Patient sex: M
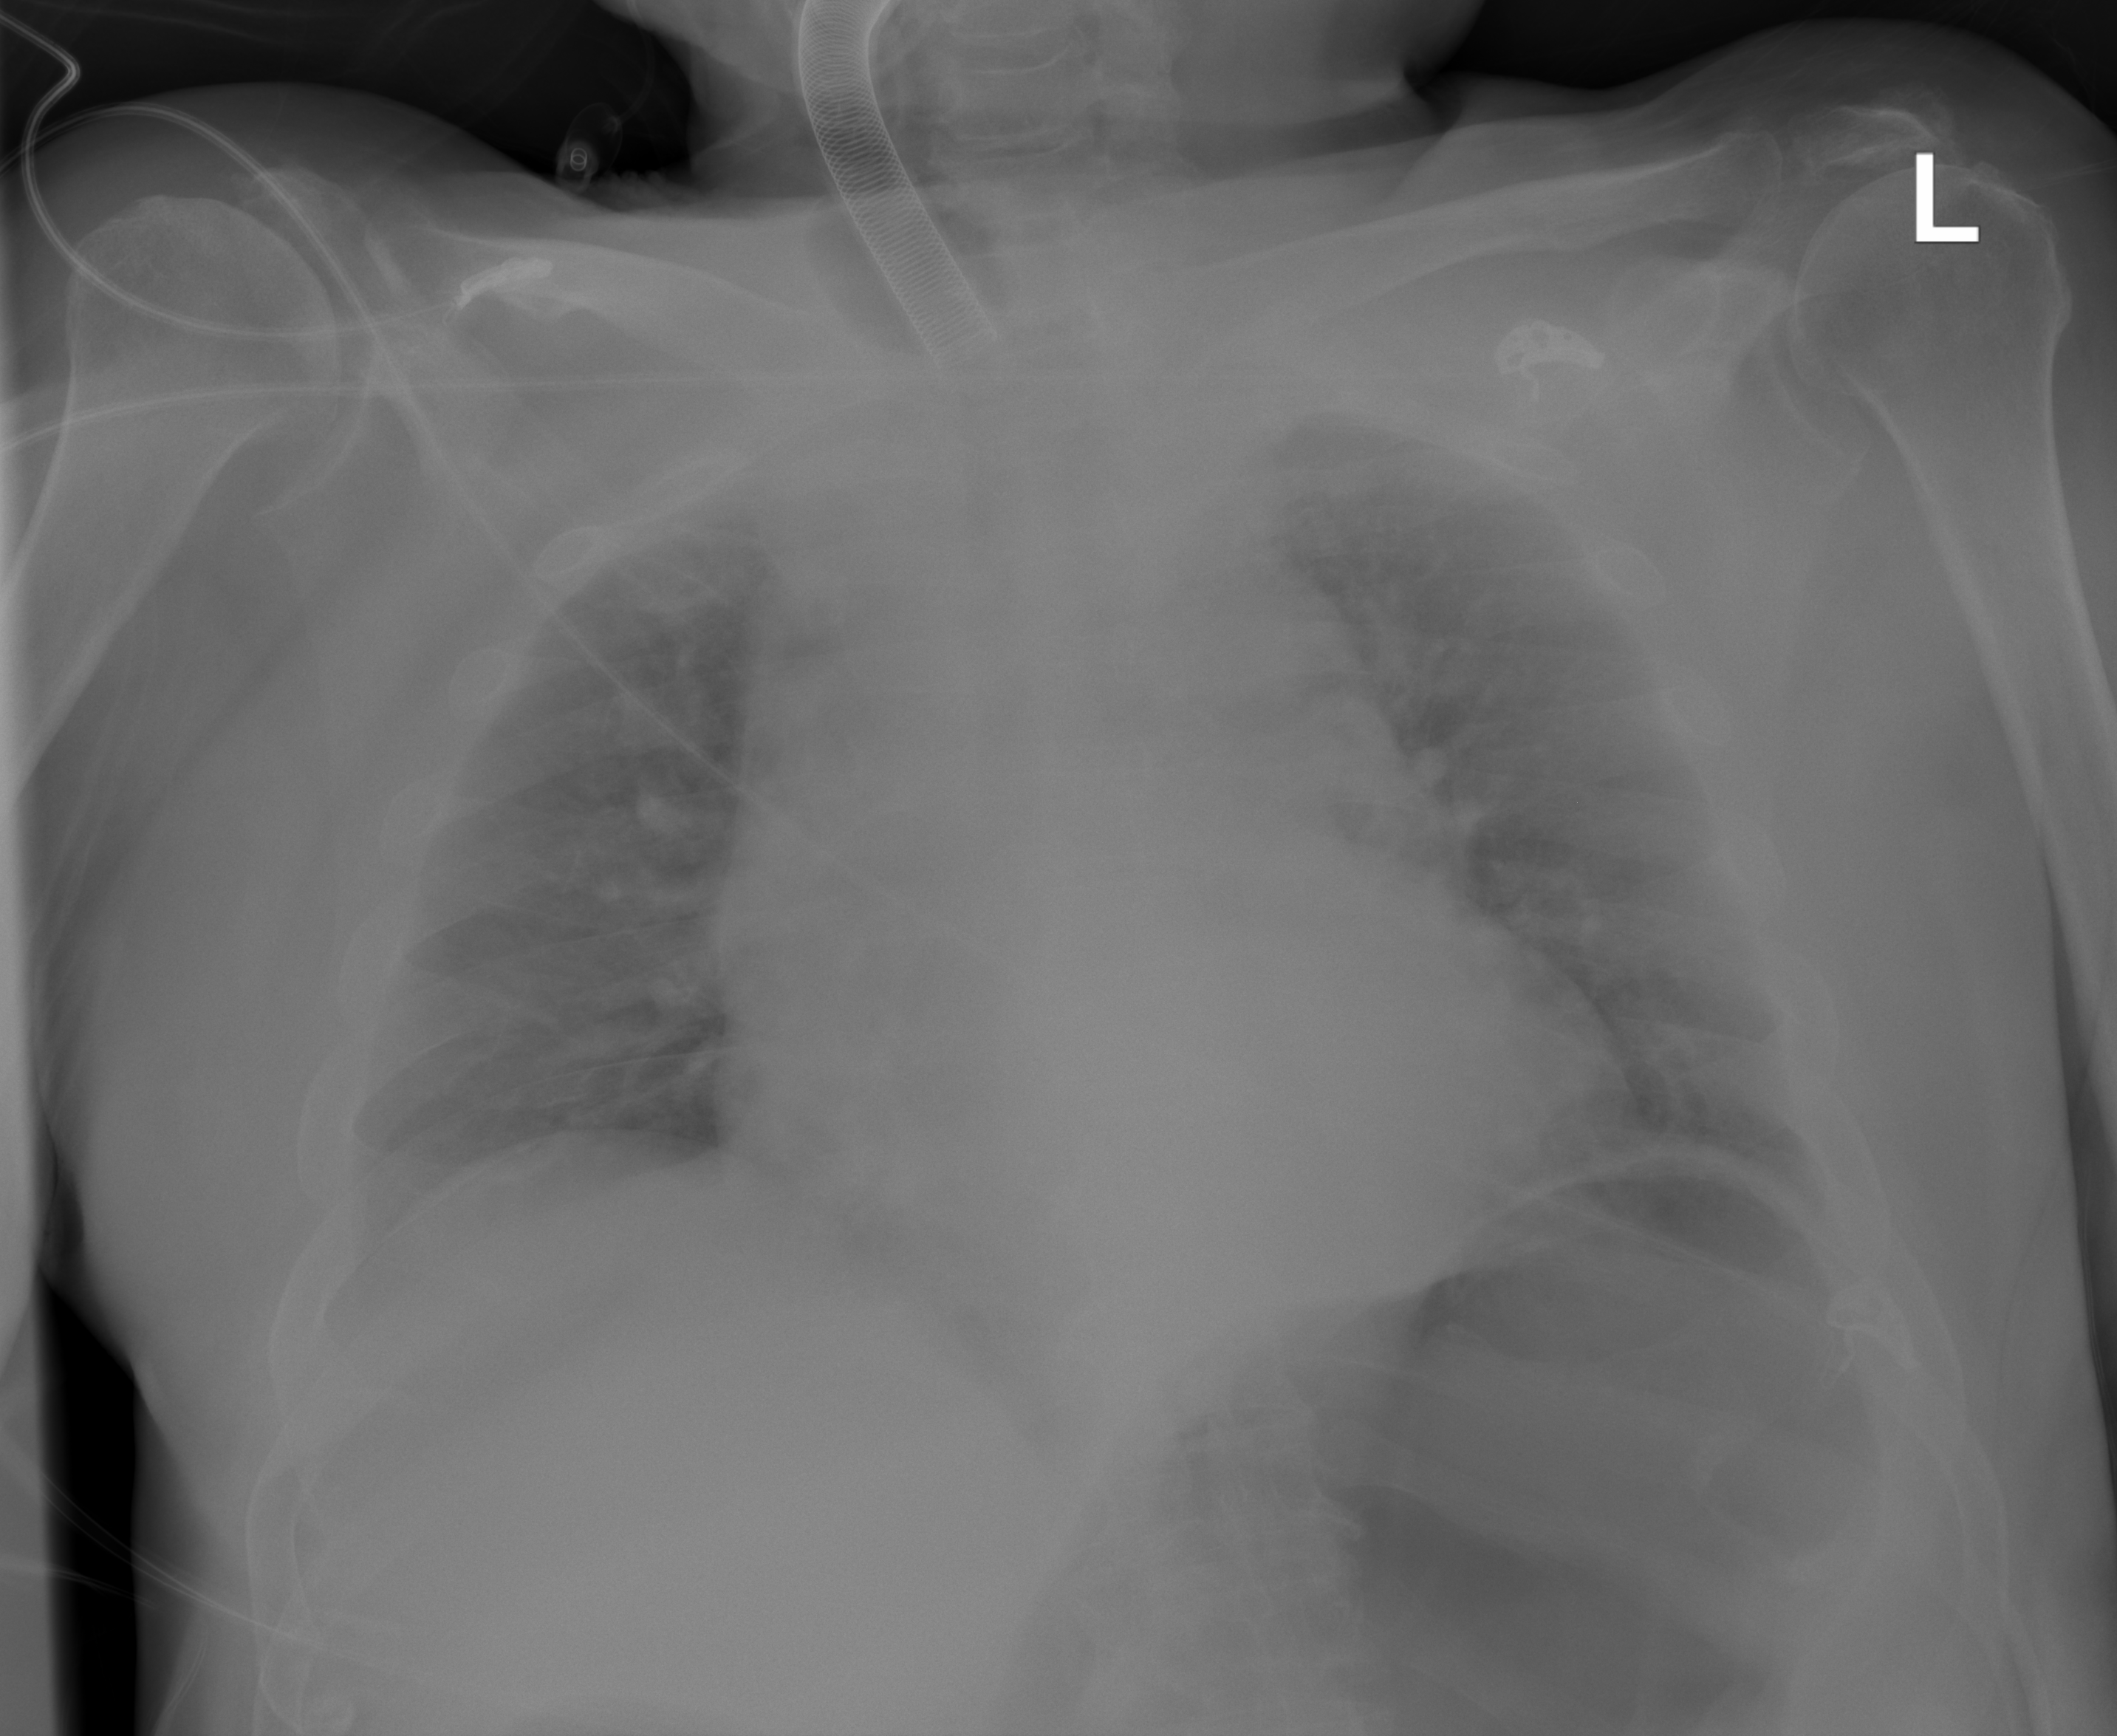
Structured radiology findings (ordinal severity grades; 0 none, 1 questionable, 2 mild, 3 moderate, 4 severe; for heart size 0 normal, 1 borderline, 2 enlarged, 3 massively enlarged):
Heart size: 1
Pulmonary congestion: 2
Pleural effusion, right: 0
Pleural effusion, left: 0
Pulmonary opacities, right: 0
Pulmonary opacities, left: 0
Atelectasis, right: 0
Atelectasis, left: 0